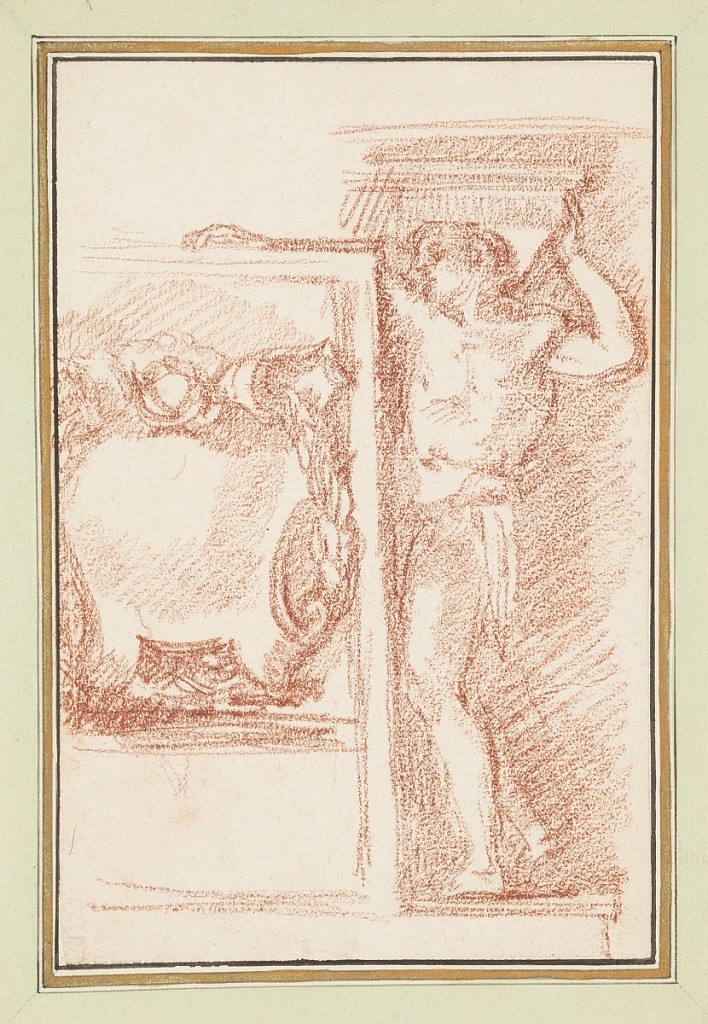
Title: Male figure supporting slab; wall detail
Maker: Jean-Robert Ango, French, active in Rome 1759 –1770, d. 1773
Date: ca. 1759–70
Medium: Red chalk on paper
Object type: Drawing
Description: Mostly nude male figure supports slab with head and left hand. To his left is a wall decoration.